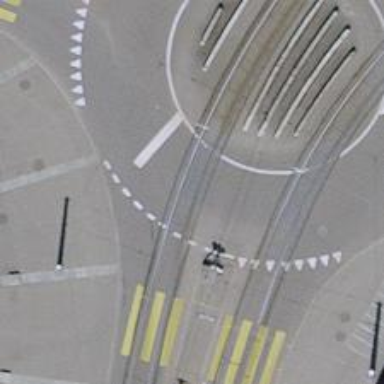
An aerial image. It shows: Tram level crossing on the railway.